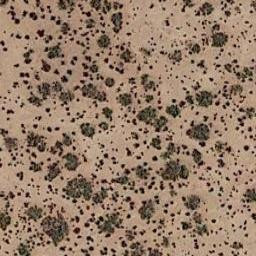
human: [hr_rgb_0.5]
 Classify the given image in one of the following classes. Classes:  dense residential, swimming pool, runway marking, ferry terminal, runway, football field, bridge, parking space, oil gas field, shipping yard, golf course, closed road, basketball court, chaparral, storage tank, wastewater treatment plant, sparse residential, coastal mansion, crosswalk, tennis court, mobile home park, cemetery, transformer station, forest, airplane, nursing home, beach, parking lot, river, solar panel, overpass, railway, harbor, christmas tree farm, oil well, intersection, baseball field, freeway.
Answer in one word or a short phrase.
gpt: chaparral